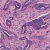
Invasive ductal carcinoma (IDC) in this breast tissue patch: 1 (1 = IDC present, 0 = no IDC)